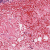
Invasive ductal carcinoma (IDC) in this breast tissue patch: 0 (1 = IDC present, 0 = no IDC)